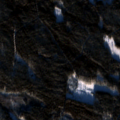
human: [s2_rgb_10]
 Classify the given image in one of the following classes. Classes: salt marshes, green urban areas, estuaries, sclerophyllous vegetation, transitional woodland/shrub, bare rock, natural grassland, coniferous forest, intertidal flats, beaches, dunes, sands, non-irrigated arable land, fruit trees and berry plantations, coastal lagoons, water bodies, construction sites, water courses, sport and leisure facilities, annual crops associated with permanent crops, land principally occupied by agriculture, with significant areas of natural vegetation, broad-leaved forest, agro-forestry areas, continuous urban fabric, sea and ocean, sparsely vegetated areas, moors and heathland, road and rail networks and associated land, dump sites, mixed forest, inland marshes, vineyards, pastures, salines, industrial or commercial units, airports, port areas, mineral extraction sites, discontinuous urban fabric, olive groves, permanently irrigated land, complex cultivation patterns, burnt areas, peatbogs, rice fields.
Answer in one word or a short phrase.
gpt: coniferous forest, transitional woodland/shrub